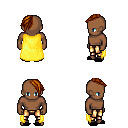
a pixel art fantasy rpg character, male body template, human, dark skin, yellow cape, gold greaves, brunette long mohawk hairstyle, black slippers, four views (front, back, left, right), 2x2 character sprite sheet, small pixel art, hard edges, no anti-aliasing